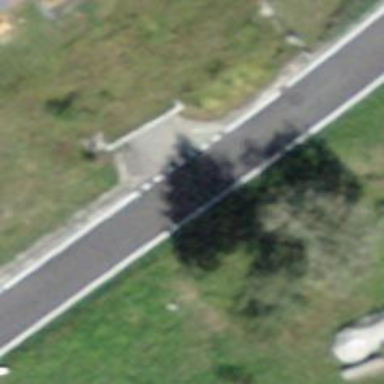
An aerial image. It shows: Residential road with asphalt surface.